Interaction volume radius: 10 \u00c5
Interaction volume height: 10 \u00c5
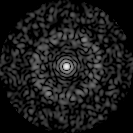
Disorder parameter: 0.8101